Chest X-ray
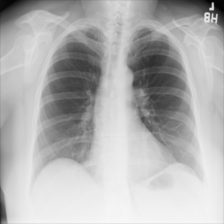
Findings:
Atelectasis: negative
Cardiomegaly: negative
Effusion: negative
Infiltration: negative
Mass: negative
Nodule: negative
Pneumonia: negative
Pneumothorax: negative
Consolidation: negative
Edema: negative
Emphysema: negative
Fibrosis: negative
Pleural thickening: negative
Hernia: negative